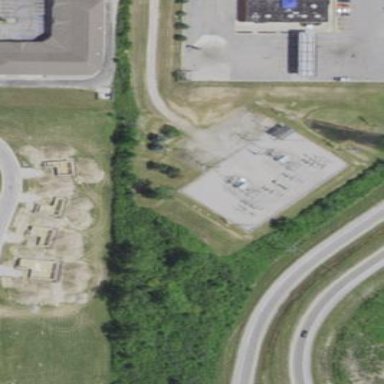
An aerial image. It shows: Distribution-level power substation.